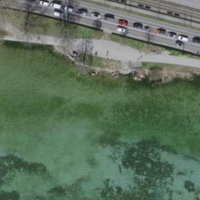
EUNIS habitat code: 14
Species observed at this site:
Tachymarptis melba
Podiceps cristatus
Cygnus olor
Fulica atra
Betula pendula
Mergus merganser
Phoenicurus ochruros
Quercus rubra